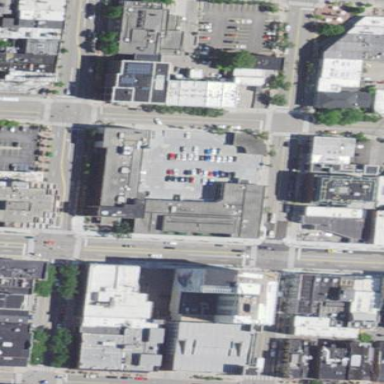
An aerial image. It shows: Public building.